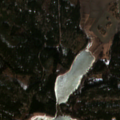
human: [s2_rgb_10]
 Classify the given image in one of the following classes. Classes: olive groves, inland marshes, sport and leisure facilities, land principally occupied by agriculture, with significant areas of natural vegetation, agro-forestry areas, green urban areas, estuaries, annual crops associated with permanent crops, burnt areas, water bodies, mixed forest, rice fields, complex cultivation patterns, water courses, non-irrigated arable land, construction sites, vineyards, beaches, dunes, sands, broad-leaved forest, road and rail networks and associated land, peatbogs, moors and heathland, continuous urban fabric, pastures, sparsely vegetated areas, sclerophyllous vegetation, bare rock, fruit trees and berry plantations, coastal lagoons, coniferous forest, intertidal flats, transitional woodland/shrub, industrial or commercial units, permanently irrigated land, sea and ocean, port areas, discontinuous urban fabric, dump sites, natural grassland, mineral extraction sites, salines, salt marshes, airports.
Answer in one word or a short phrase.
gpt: non-irrigated arable land, land principally occupied by agriculture, with significant areas of natural vegetation, coniferous forest, sea and ocean